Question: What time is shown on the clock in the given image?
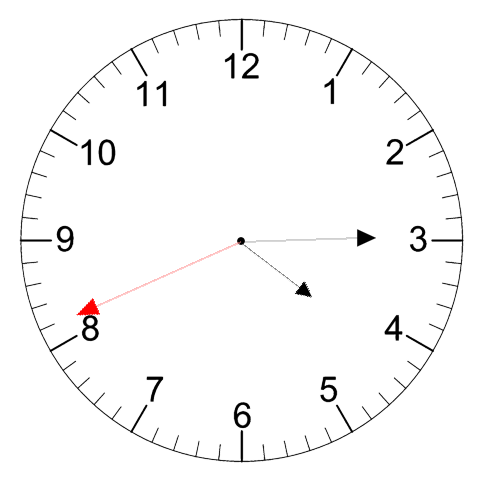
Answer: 04:14:41